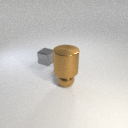
small brown metal sphere in front of small gray metal cube